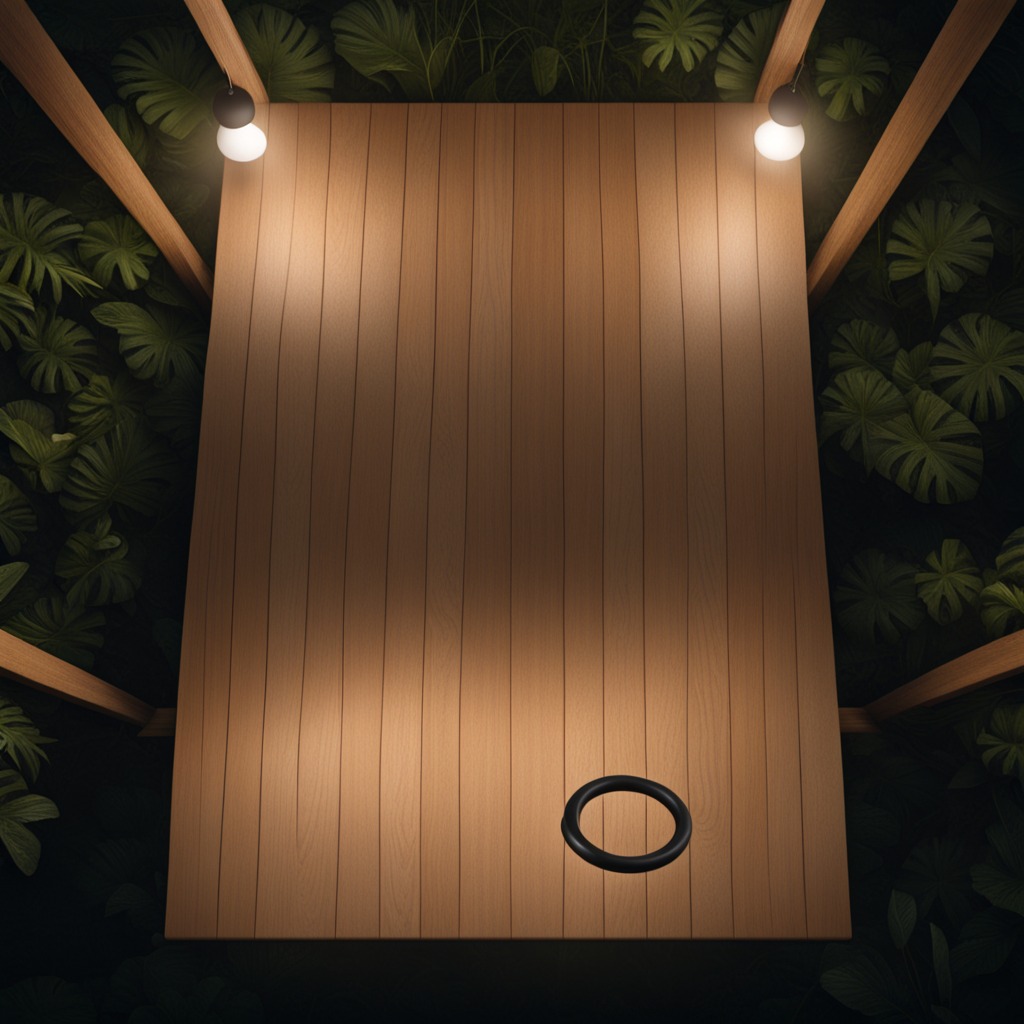
A rubber O-ring is lying on the wooden table.